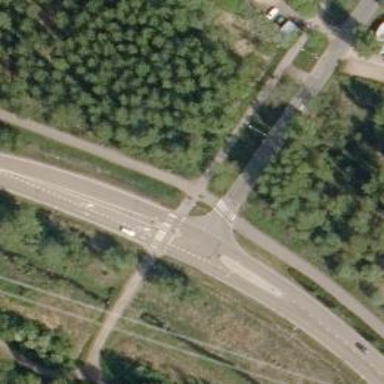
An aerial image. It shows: Road with "give way" sign.